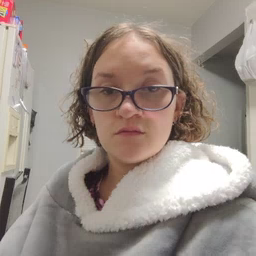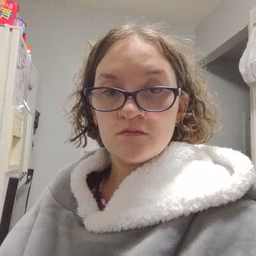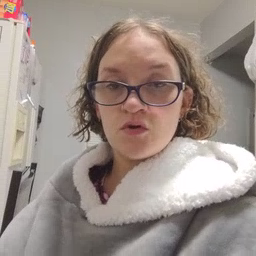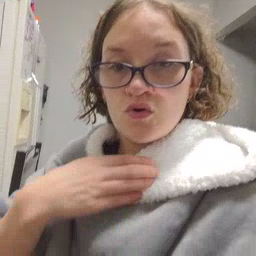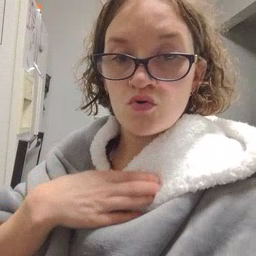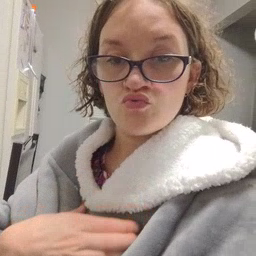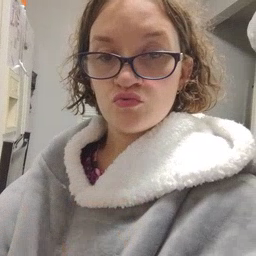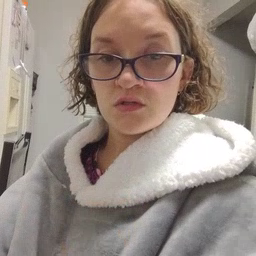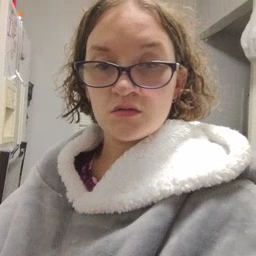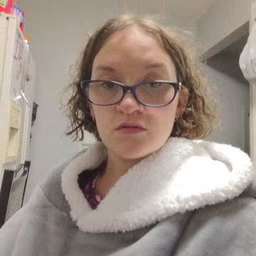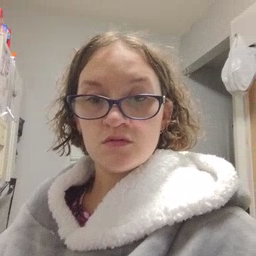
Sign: hungry